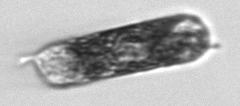
Label: Hemiaulus